Interaction volume radius: 10 \u00c5
Interaction volume height: 20 \u00c5
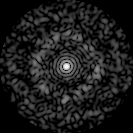
Disorder parameter: 0.8507